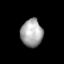
Tissue: lung
Cell type: Others
Senescence score: 0.563
Nuclear area (px): 593
Mean DAPI intensity: 165.899